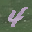
Label: 4